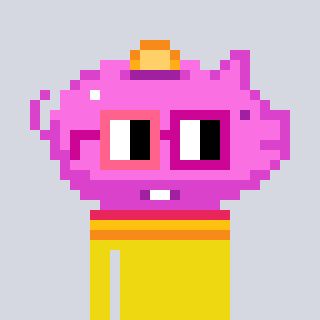
a pixel art character with square pink and red glasses, a piggybank-shaped head and a yellow-colored body on a cool background